Interaction volume radius: 10 \u00c5
Interaction volume height: 20 \u00c5
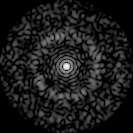
Disorder parameter: 0.8243